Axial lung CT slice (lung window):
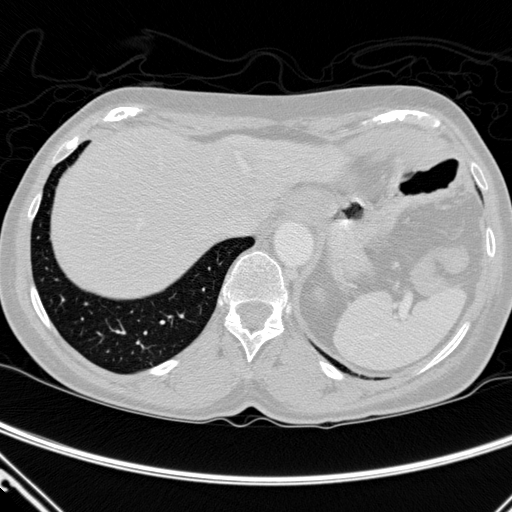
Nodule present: no